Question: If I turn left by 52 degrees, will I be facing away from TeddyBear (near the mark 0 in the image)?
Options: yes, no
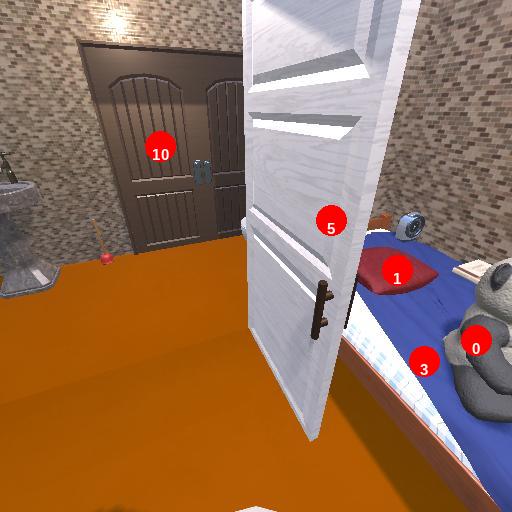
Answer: yes